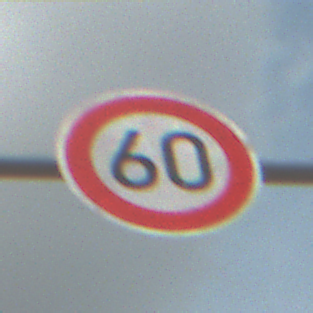
Verkehrszeichen: Geschwindigkeit60
Umgebung: Outdoor, Suburban
Tageszeit: Midday
Wetter: PartlyCloudy
Licht: Natural
Jahreszeit: Summer
Kontrast: HighContrast